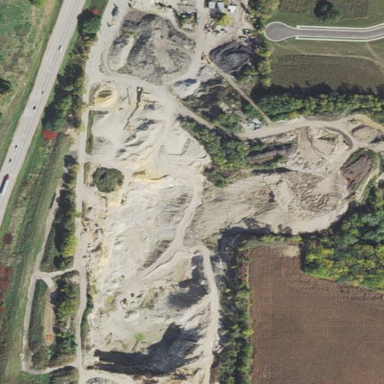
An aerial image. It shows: Quarry area.